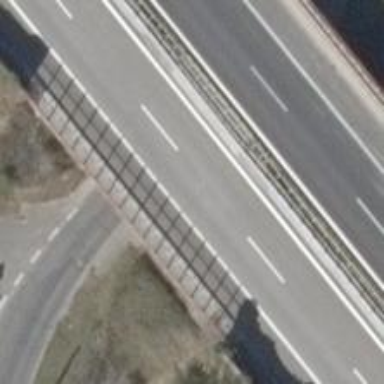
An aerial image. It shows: Asphalt bridge over motorway.